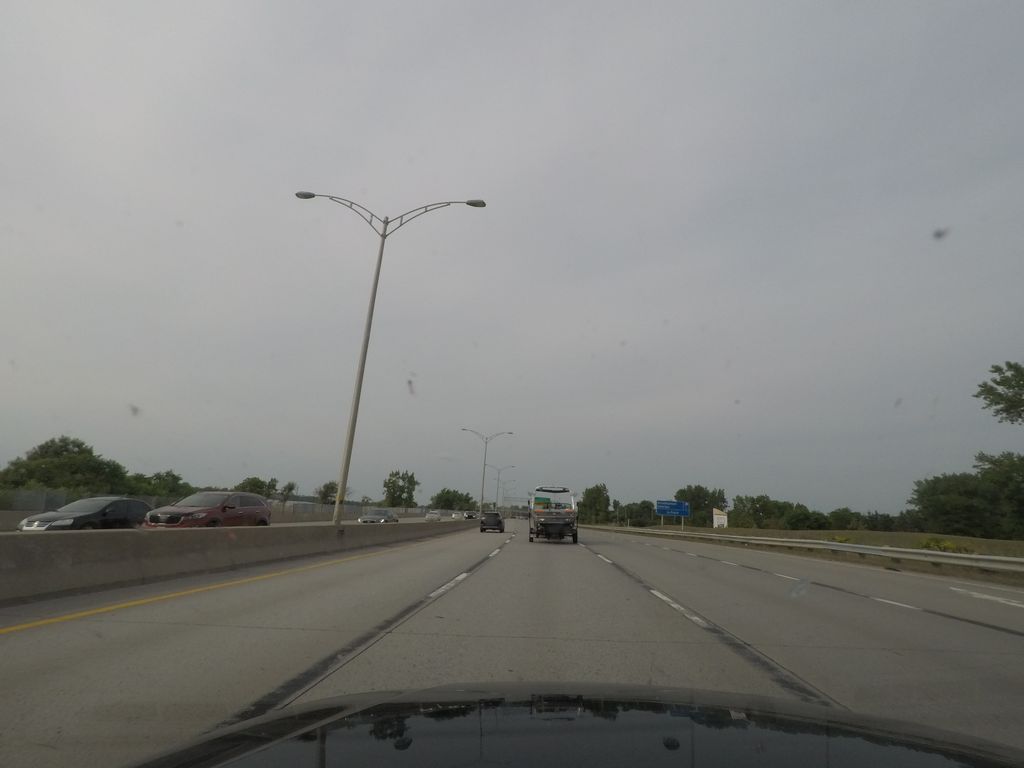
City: montreal